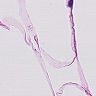
Metastatic tissue present: no